Question: I have this simple code which shows 3 items
When I press the header ('$(".fileHeader")') , it should open then next element which is the next element (hidden div) ('$(".LST_Documents")')
sketch :

<URL>
Most important :
When I press on a '$(".fileHeader")'- i need to close all '$(".LST_Documents")' and ( that why i used 'promise') open the relevant '$(".LST_Documents")'.
The problem is (look at the pic) if i press again on the first '$(".fileHeader")'.
what is happening is that it closing and then re opening. and .
# P.S.
I could solve it with class ( '.rowOpen' or something like that) but I want to do it via JS/JQ only.
How can I enhance my code to work as expected ?
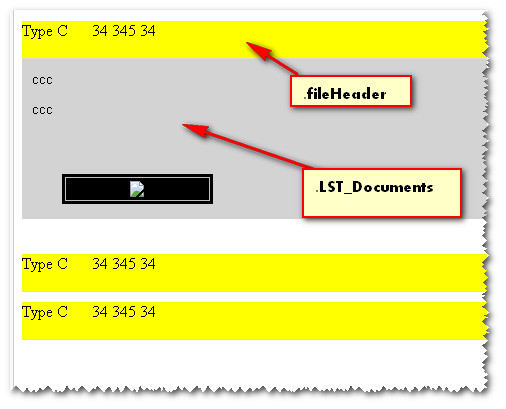
Answer: Just hold the header's content visibility state before sliding it up. And slide down the content only when it was not visible.
Here is the <URL>.
'''
$(".fileHeader").on('click', function () {
var content$ = $(this).next(),
isContentVisible = content$.is(':visible');
$(".LST_Documents:visible").slideUp().promise().done(function () {
if ( ! isContentVisible ) {
content$.slideDown();
}
});
});
'''